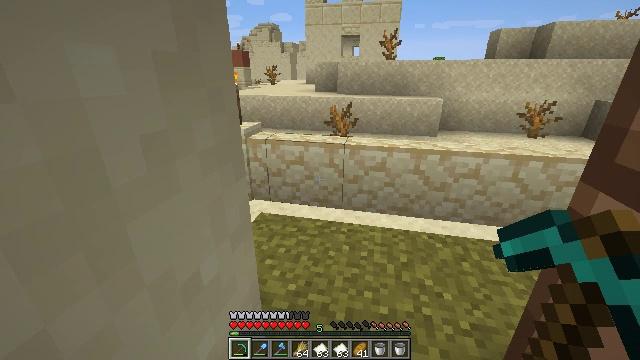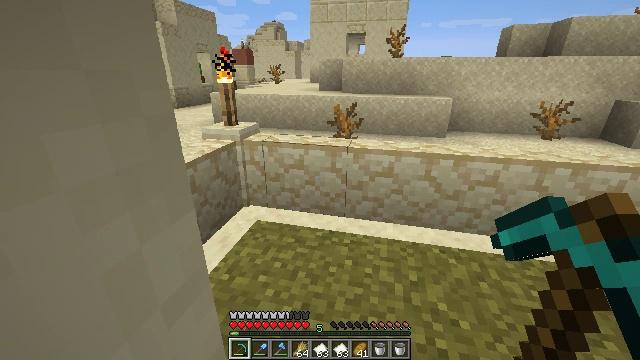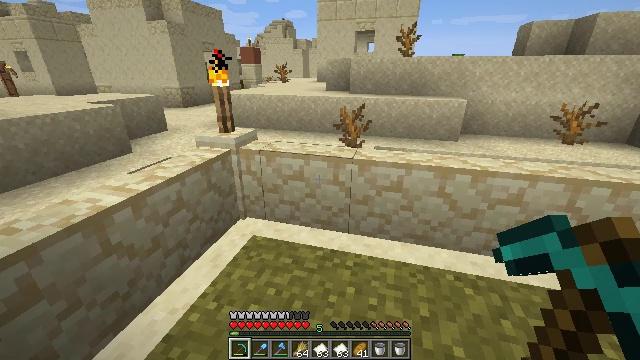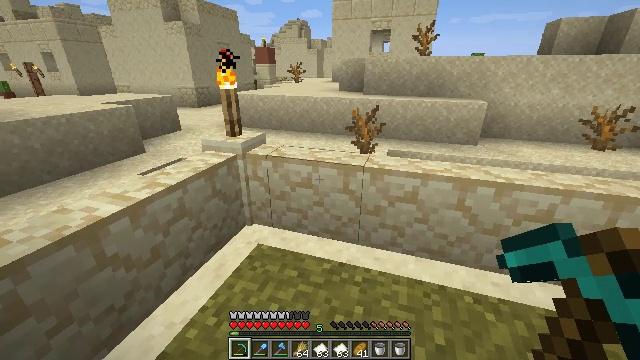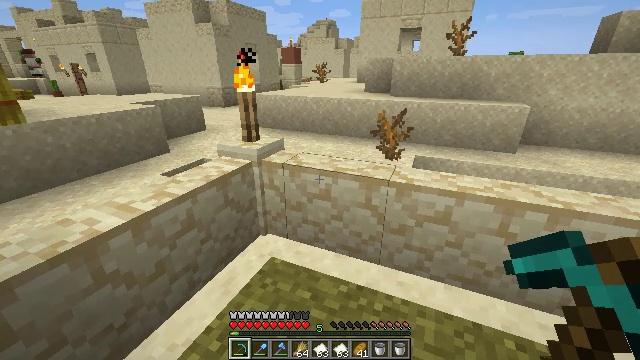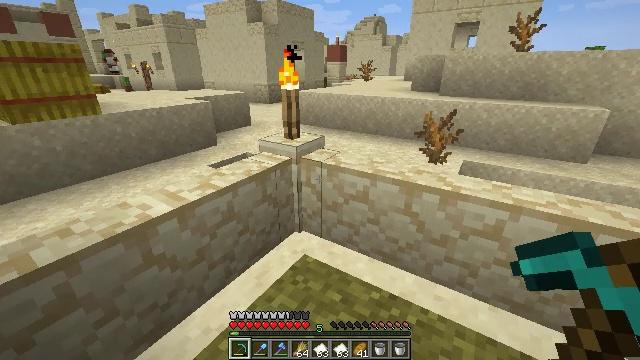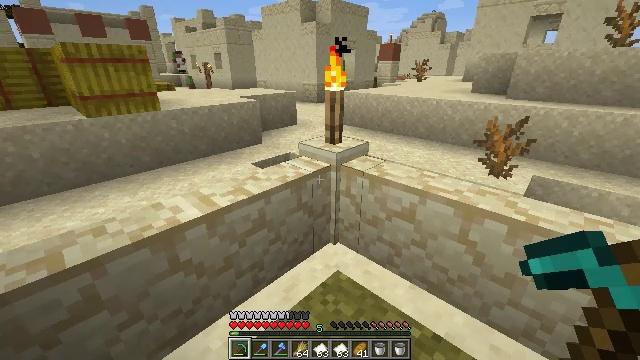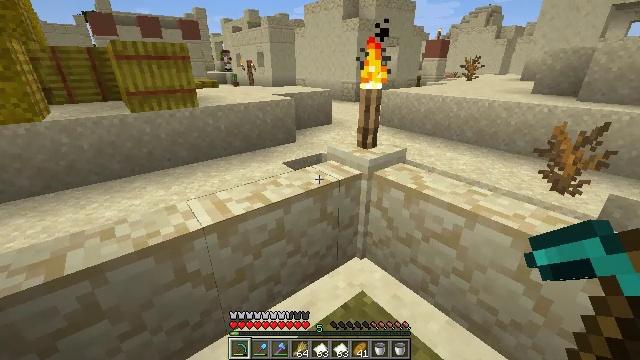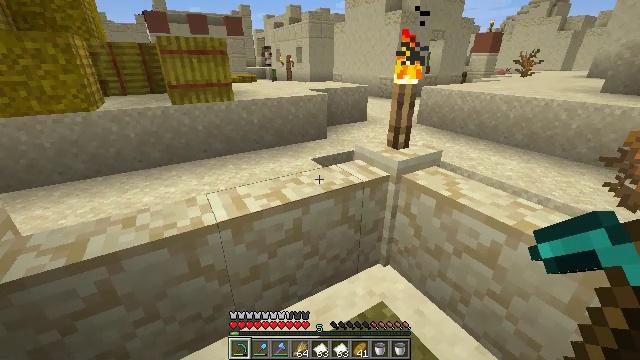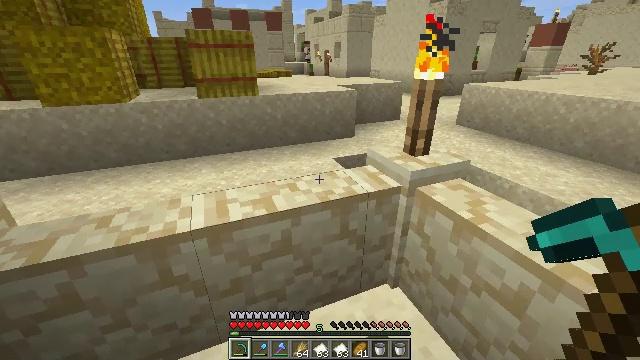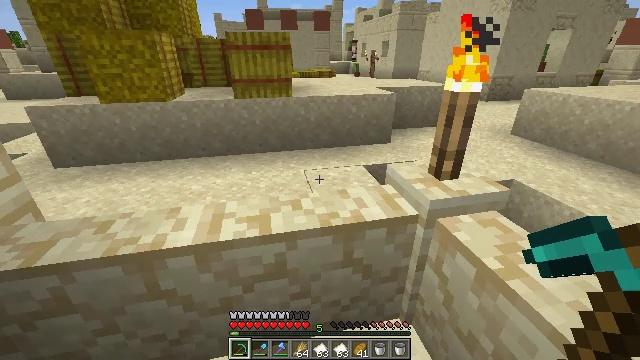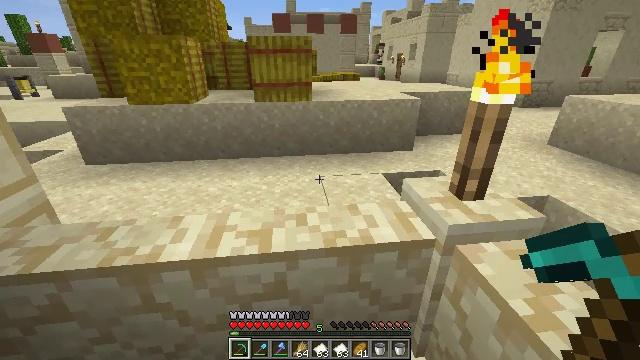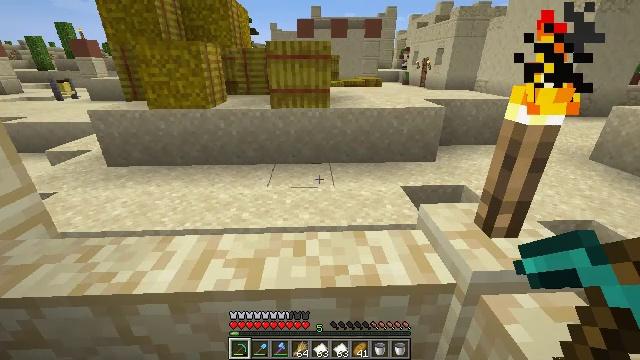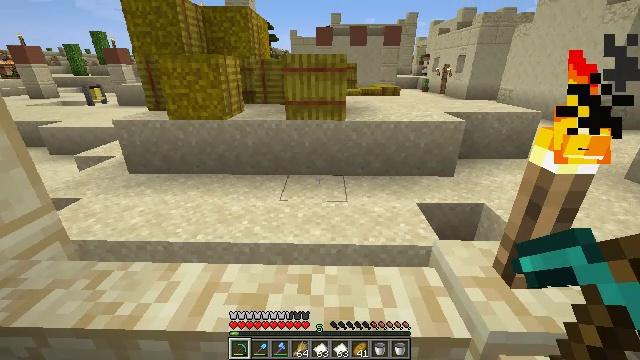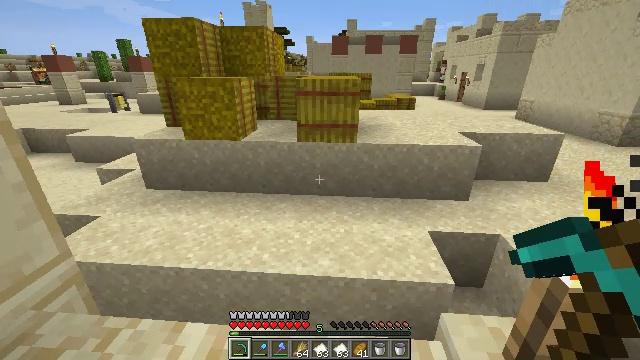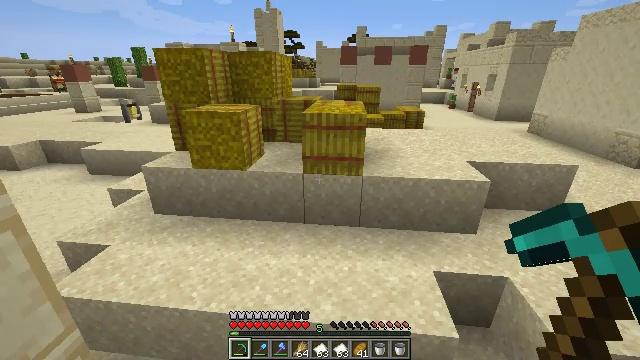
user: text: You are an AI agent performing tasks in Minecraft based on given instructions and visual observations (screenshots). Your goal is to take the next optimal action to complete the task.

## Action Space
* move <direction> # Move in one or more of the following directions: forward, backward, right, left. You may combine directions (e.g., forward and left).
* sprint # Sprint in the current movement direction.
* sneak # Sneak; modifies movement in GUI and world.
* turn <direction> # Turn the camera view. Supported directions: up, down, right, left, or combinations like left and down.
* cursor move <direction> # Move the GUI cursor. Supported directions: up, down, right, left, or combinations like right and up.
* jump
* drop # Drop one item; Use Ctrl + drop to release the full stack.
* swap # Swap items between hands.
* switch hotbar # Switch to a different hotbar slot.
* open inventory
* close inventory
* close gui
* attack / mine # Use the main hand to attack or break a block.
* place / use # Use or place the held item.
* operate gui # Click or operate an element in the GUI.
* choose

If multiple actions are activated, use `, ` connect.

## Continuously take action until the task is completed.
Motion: motion action
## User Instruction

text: Gather hay blocks from the farm.
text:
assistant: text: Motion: move forward, turn left
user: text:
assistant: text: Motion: move forward, turn left
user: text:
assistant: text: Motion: move forward, turn left
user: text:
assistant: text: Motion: move forward, turn left
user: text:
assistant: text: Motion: move forward, turn left
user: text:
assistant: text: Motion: move forward, turn left
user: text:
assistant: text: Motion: move forward and move right, turn left
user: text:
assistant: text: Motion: move forward and move right, turn left
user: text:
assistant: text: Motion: move forward and move right, turn left
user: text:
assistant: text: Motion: move forward and move right, turn left
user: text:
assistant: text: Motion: move forward, turn left
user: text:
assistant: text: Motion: move forward, turn left
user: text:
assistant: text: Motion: move forward, turn left, jump
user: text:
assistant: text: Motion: move forward, turn left, jump
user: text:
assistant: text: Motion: move forward, turn left, jump
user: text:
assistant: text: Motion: move forward, jump
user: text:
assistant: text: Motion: move forward, jump
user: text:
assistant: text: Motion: move forward, turn left
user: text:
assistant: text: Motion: move forward, turn left
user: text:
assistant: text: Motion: move forward, turn left
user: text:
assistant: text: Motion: move forward, turn left
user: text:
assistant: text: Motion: move forward, turn left
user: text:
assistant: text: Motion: move forward, turn left
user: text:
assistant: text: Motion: move forward, turn left
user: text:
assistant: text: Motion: move forward
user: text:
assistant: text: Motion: move forward
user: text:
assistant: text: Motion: move forward
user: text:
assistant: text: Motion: move forward, turn left
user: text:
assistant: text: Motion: move forward, turn left
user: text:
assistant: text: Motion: move forward and move left, turn left